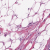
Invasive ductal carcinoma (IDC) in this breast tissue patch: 0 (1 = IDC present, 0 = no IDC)